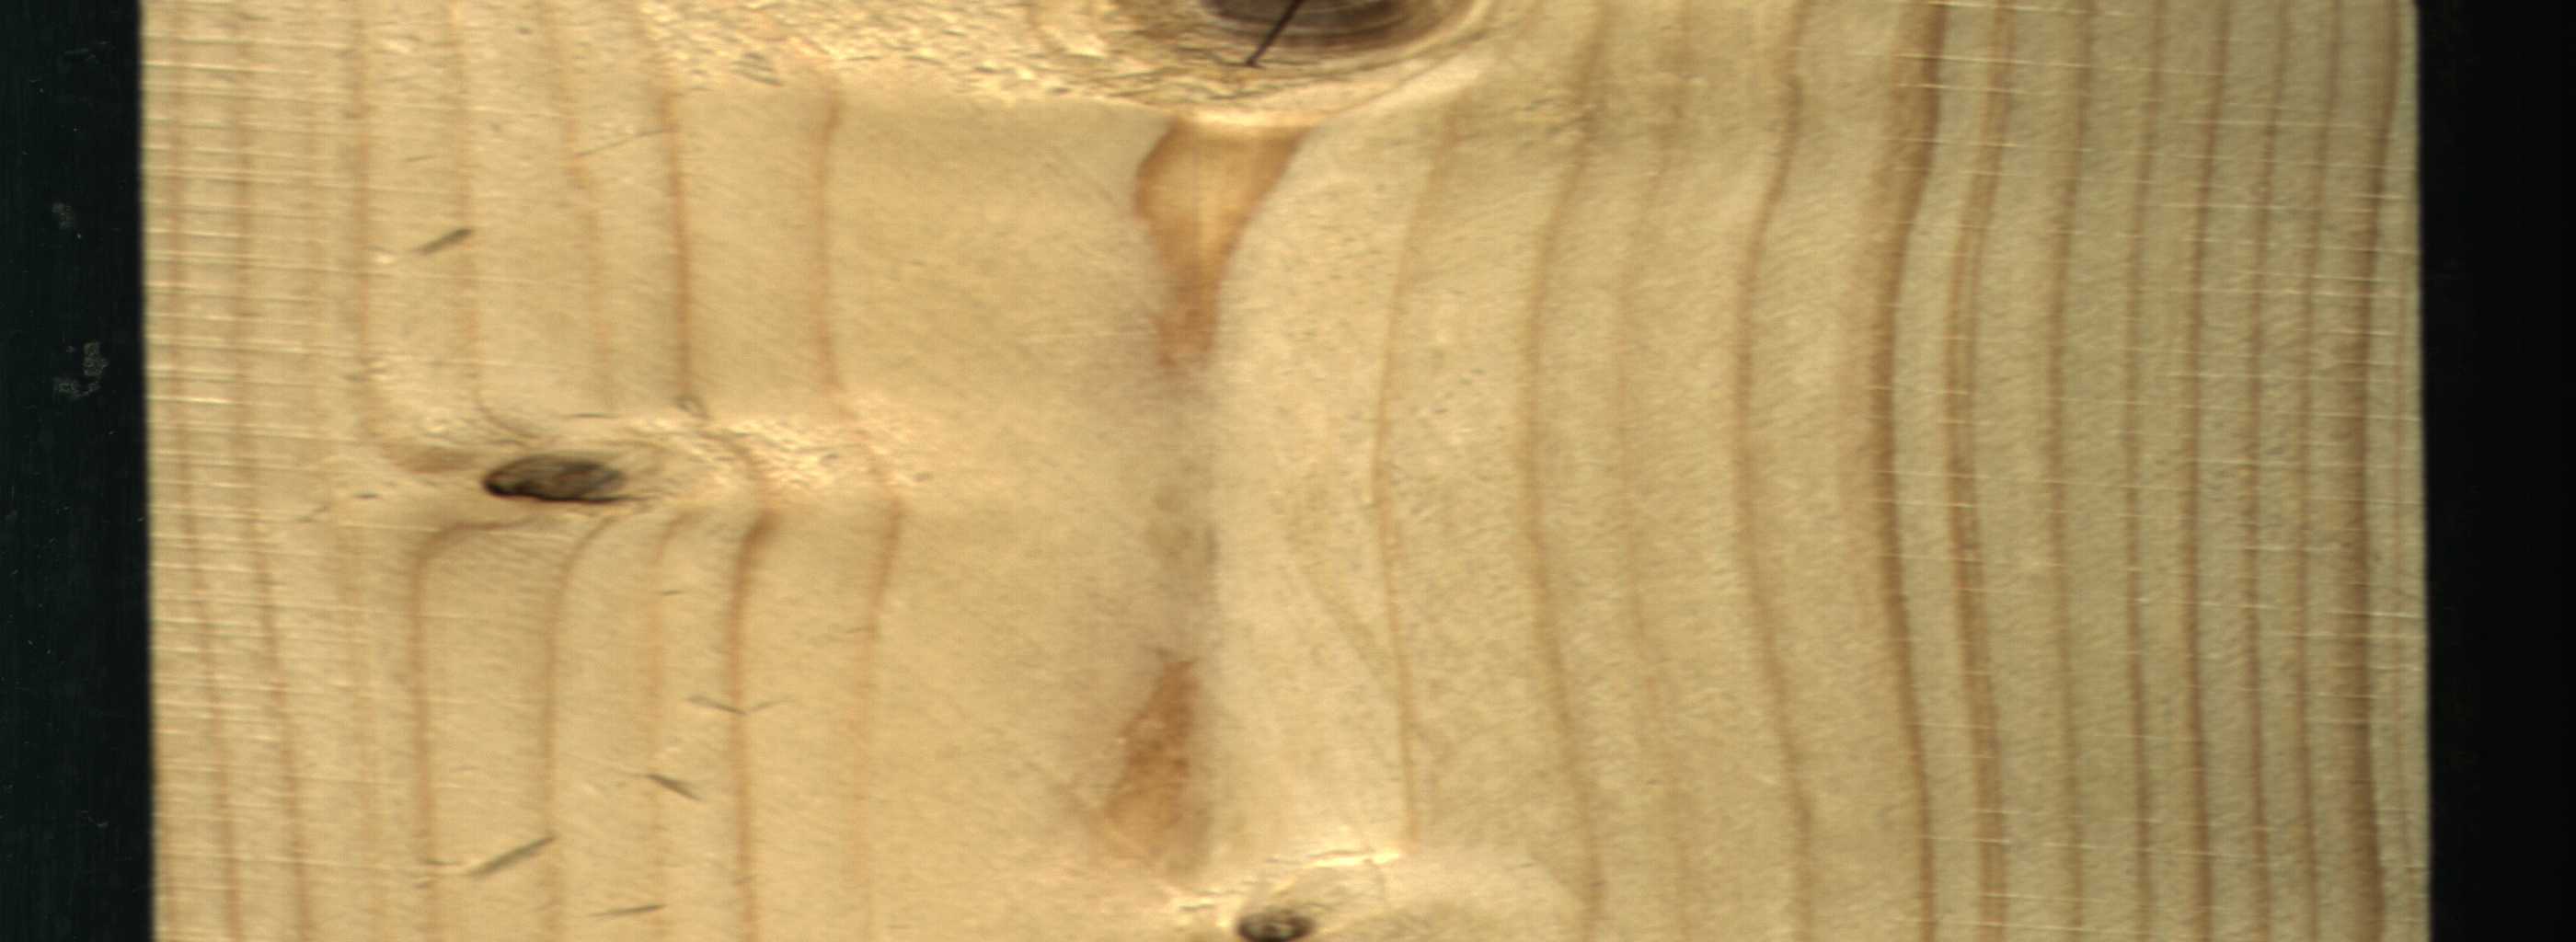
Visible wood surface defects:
knot_with_crack
Dead_Knot
Dead_Knot